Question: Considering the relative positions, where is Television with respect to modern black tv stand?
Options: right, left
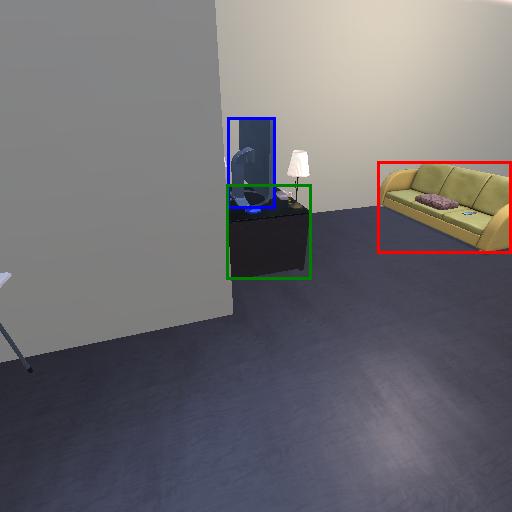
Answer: right